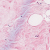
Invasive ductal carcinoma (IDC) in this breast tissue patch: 0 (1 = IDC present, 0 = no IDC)